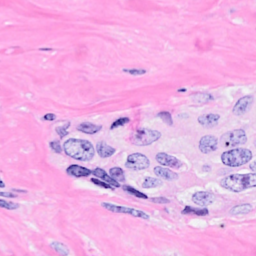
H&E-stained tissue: Breast